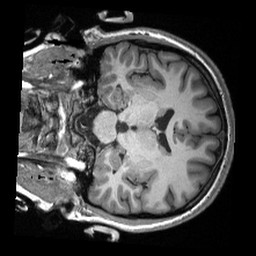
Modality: T1w
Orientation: coronal